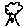
Label: tree